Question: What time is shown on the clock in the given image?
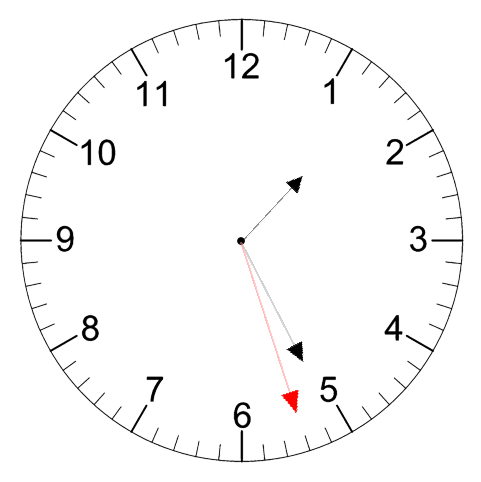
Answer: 01:25:27